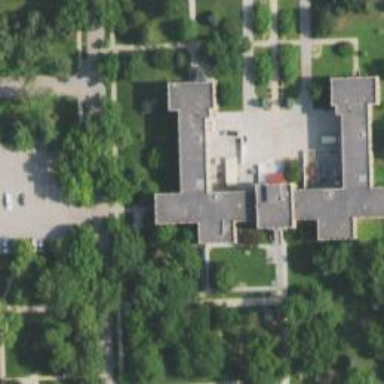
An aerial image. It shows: Office building.